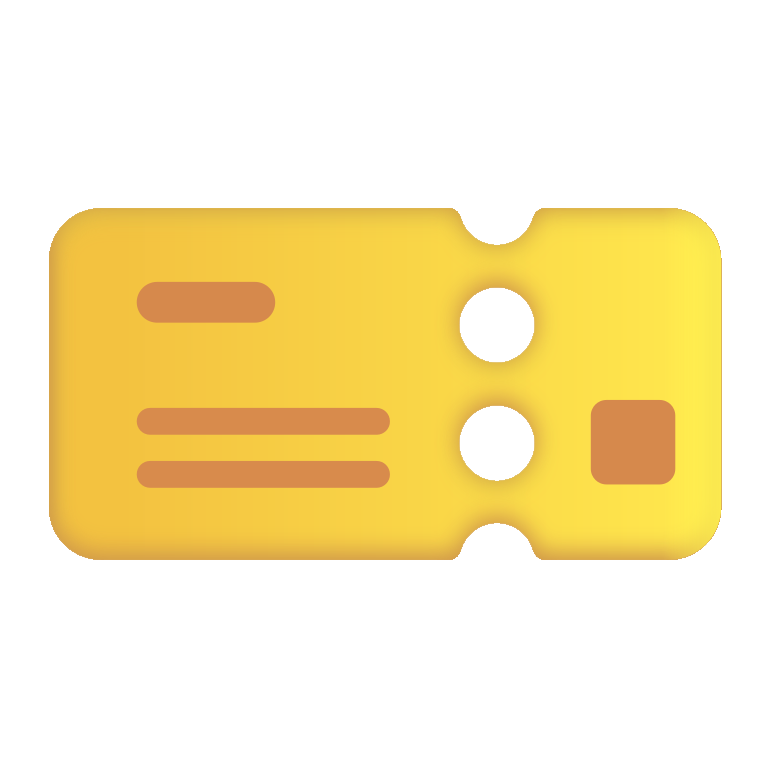
ticket color